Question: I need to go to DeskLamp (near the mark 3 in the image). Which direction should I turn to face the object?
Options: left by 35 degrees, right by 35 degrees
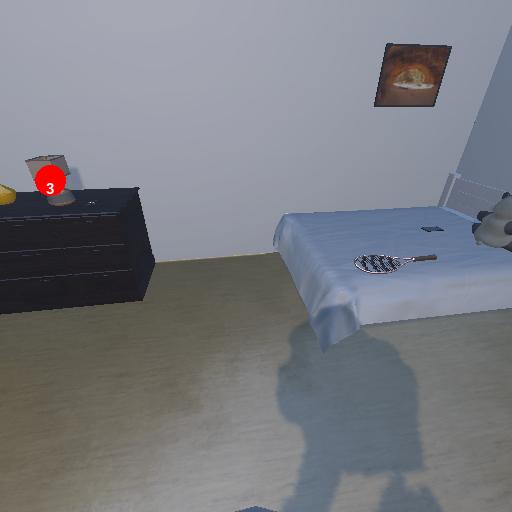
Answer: left by 35 degrees